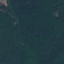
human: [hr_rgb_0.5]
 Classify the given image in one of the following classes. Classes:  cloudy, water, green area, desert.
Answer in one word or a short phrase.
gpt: green area